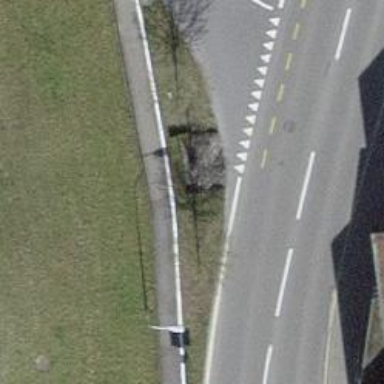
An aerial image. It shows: Historic wayside cross.